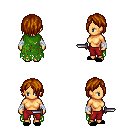
a pixel art fantasy rpg character, female body template, human, tanned skin, green tattered cape, red pants, brunette bangs hairstyle, white cloth bandages, black slippers, dagger, four views (front, back, left, right), 2x2 character sprite sheet, small pixel art, hard edges, no anti-aliasing